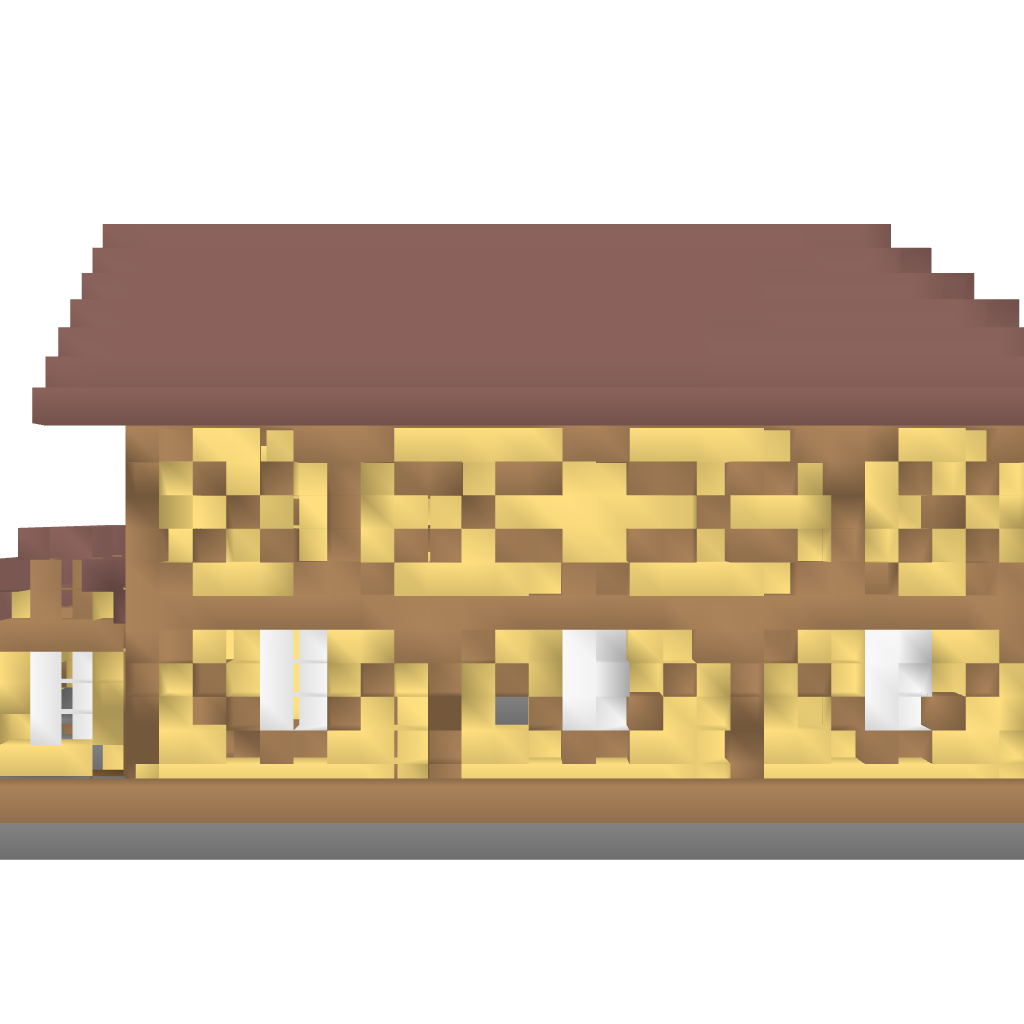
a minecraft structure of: House #4 high quality